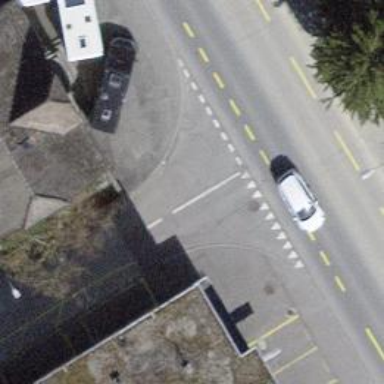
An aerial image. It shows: Road with "give way" sign.